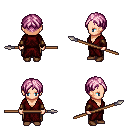
a pixel art fantasy rpg character, female body template, human, light skin, red robe, robe skirt, pink parted hairstyle, cloth bracers, brown shoes, spear, four views (front, back, left, right), 2x2 character sprite sheet, small pixel art, hard edges, no anti-aliasing